Group 1:
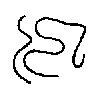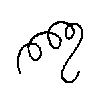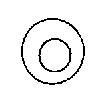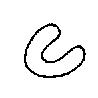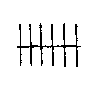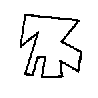
Group 2:
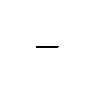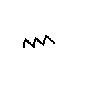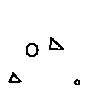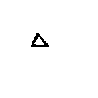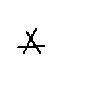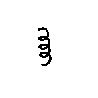
Rule separating the two groups: All big individual figures vs. all small individual figures.
Concepts: all, big, large, length_line_or_curve, size, small
Comments: All examples in this Problem show one or more connected figures made up of lines.
Some big shapes and some small shapes would be ambiguous.
Author: Mikhail M. Bongard
Reference: M. M. Bongard, Pattern Recognition, Spartan Books, 1970, p. 218.